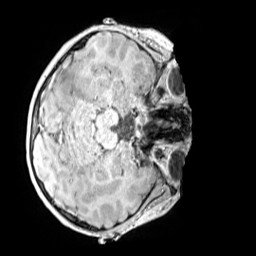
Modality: MP2RAGE
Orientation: axial
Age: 9
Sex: male
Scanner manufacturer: siemens
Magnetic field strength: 3 T
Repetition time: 4 s
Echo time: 0.00299 s